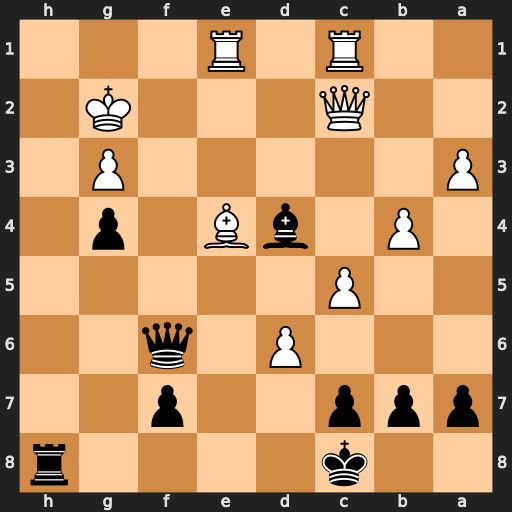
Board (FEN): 2k4r/ppp2p2/3P1q2/2P5/1P1bB1p1/P5P1/2Q3K1/2R1R3
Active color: b
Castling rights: -
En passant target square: -
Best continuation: Rh2+ Kxh2 Qh6+ Kg2 Qh3#